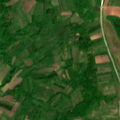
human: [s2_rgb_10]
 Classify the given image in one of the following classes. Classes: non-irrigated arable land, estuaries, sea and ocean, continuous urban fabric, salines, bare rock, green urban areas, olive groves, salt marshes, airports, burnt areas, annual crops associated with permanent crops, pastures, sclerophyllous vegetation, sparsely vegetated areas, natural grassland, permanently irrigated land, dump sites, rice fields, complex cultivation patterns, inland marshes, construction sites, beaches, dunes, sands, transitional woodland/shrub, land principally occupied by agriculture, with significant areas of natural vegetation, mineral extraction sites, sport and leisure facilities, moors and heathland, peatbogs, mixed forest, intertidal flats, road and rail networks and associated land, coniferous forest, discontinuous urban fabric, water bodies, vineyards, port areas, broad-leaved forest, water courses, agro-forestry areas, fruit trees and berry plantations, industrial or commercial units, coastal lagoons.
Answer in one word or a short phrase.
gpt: non-irrigated arable land, fruit trees and berry plantations, complex cultivation patterns, land principally occupied by agriculture, with significant areas of natural vegetation, broad-leaved forest